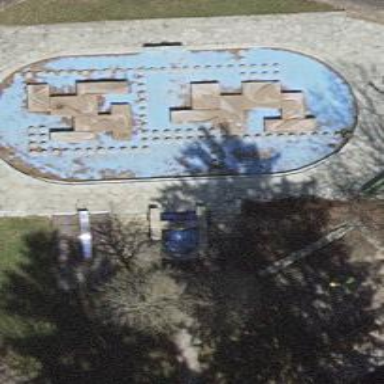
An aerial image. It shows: Fountain.